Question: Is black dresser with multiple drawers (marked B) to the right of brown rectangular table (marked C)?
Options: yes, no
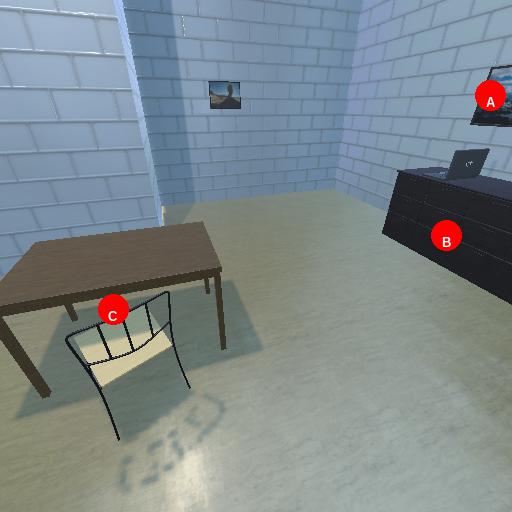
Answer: yes